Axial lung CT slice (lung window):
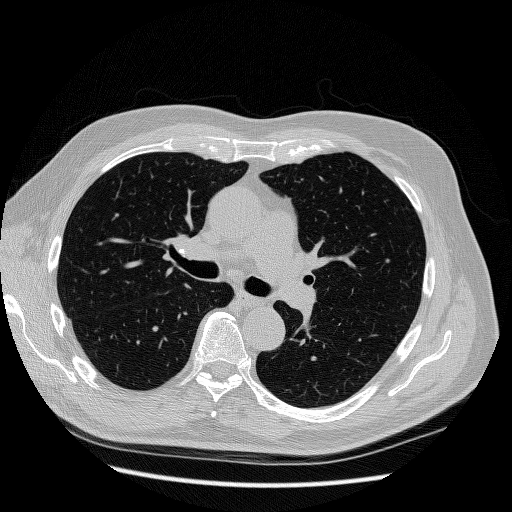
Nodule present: no